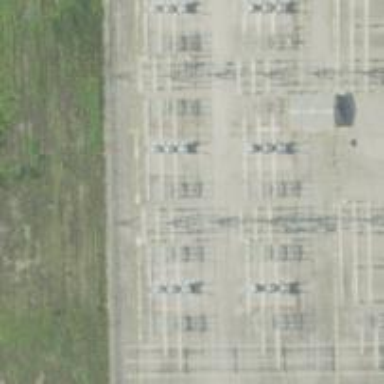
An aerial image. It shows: Switch for power supply.